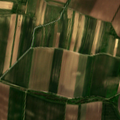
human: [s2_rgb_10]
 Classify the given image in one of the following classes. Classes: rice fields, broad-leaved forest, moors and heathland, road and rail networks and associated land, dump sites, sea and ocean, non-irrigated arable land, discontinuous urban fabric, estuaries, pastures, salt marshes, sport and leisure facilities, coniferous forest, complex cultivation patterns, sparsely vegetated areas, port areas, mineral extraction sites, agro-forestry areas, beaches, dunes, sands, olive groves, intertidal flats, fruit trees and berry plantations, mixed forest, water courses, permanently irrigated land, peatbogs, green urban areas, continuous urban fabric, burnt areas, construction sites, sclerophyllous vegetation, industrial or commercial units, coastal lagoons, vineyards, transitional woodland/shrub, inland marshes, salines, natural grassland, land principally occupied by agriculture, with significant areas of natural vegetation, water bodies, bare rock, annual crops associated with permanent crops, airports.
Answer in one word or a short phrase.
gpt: non-irrigated arable land, vineyards